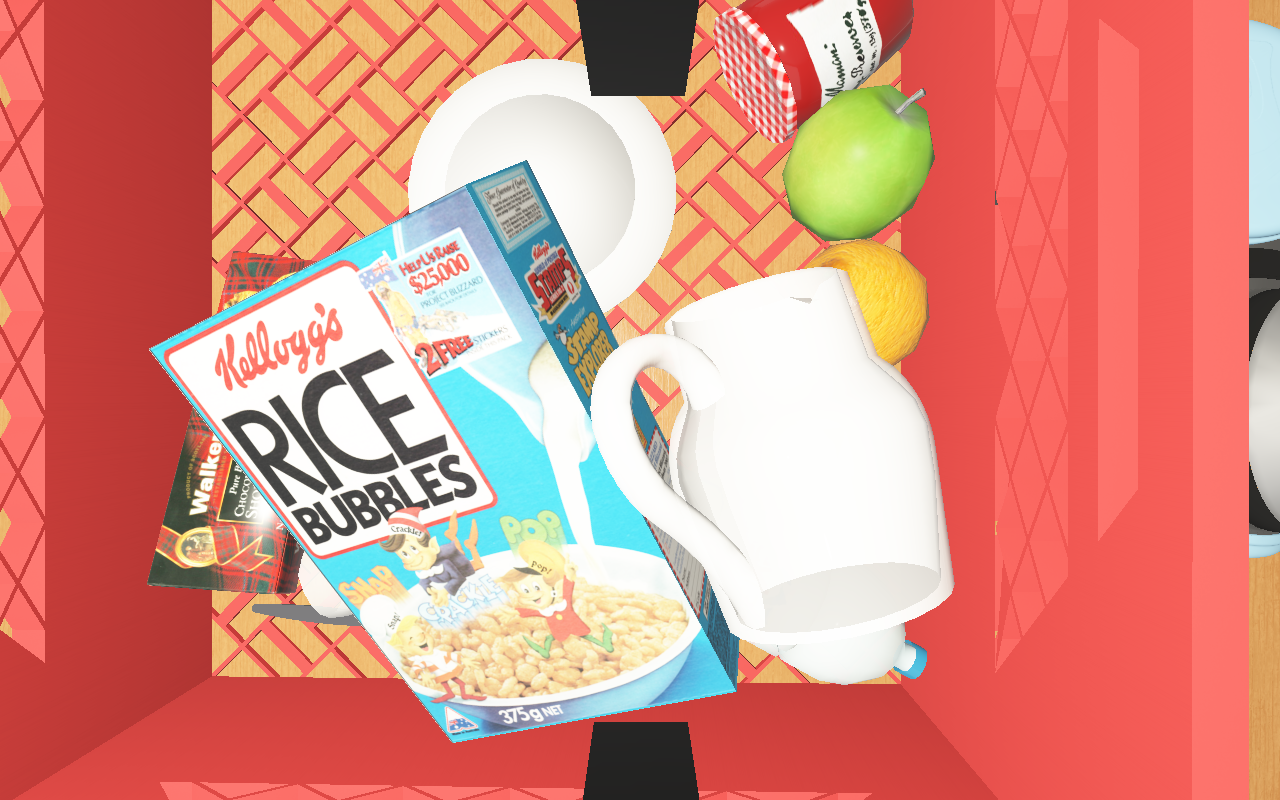
Objects in the scene:
water bottle
apple
apple
orange
plate
wineglass
jam jar
cereal box